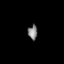
Tissue: lung
Cell type: Fibroblasts
Senescence score: 0.5651
Nuclear area (px): 138
Mean DAPI intensity: 125.13